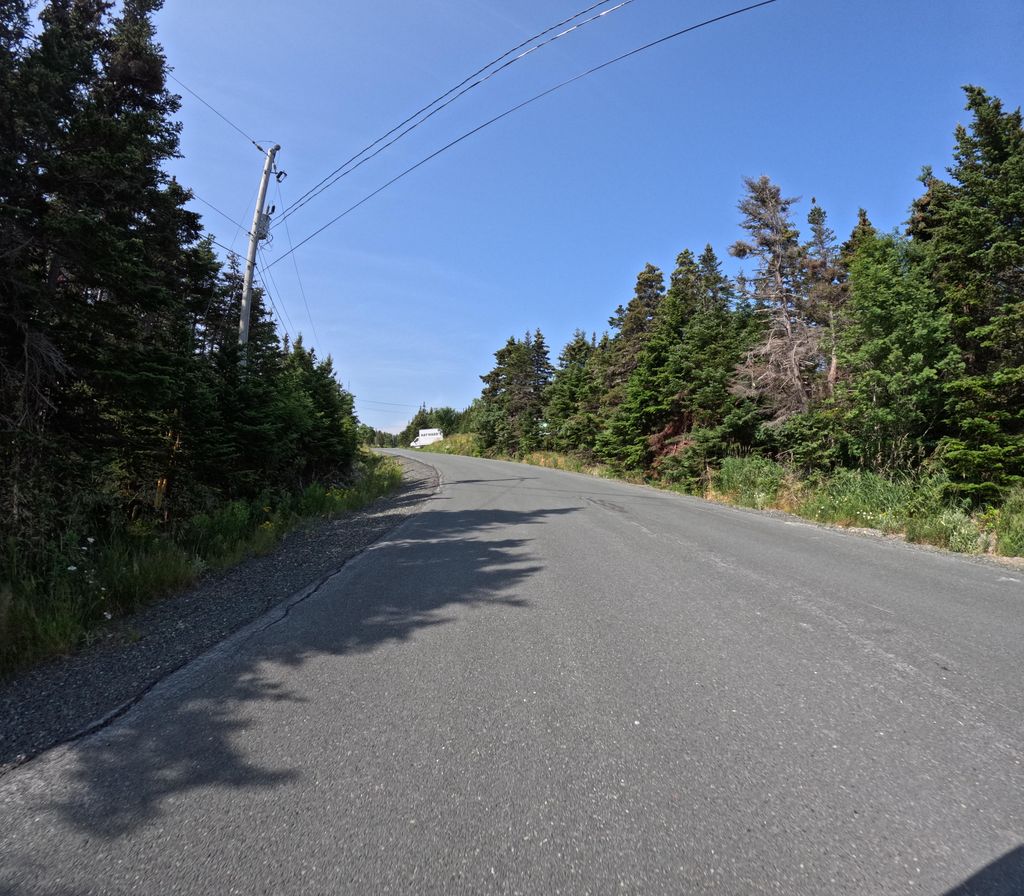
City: st_johns